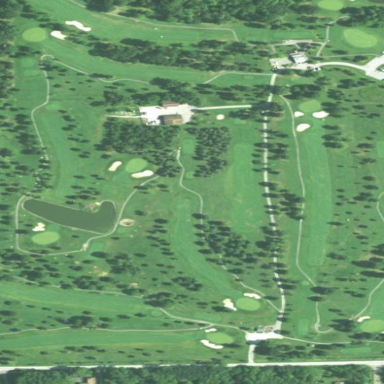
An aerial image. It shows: Golf course surrounded by greenery.